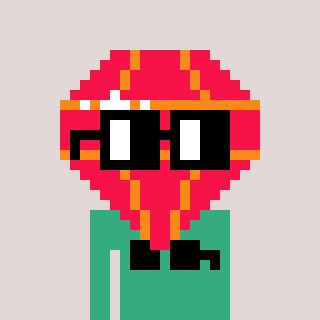
a pixel art character with square black glasses, a red diamond-shaped head and a teal-colored body on a warm background